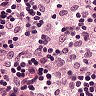
Metastatic tissue present: no